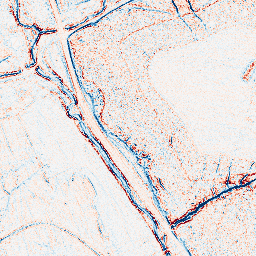
Category: edge_preserving
Decomposition family: bilateral
Decomposition parameters: d: 5
sigma_color: 50
sigma_space: 150
Upsampling method: regularized
Upsampling parameters: scale: 4
lambda_reg: 0.01
Upsampling scale: 4